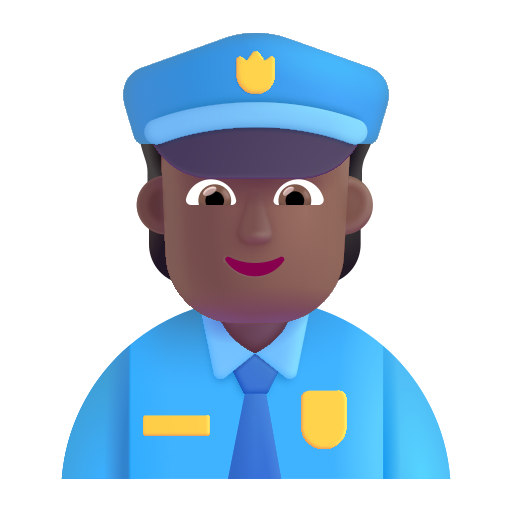
police officer color  dark